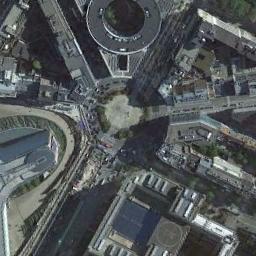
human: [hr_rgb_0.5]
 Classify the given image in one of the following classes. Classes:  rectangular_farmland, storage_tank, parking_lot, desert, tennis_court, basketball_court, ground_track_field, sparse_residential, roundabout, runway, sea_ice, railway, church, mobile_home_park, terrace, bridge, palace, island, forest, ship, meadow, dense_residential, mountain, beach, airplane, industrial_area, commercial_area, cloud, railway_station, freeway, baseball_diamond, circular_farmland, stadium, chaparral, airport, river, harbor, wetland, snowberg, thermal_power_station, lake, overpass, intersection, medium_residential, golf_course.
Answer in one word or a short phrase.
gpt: roundabout